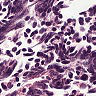
Metastatic tissue present: no